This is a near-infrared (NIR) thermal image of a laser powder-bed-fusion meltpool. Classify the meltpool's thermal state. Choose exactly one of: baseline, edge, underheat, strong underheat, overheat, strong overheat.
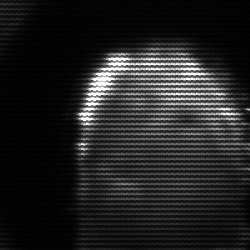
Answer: baseline